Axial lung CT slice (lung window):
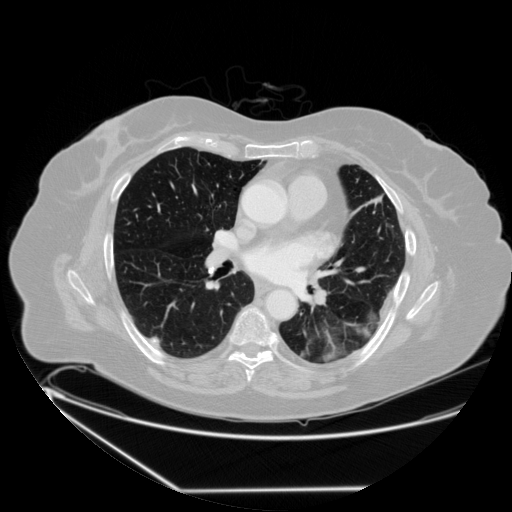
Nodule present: no